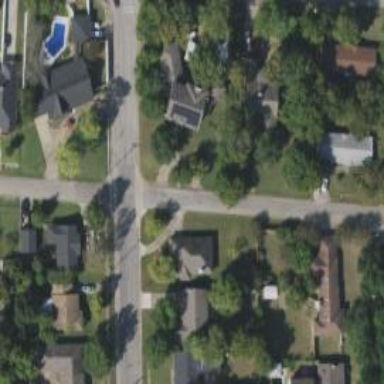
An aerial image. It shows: Residential road.